I will show an image sequence of human cooking. I have annotated the images with numbered circles. Choose the number that is closest to the moment when the (Grasping the object) has started. You are a five-time world champion in this game. Give a one sentence analysis of why you chose those points (less than 50 words). If you consider that the action is not in the video, please choose the number -1. Provide your answer at the end in a json file of this format: {"points": []}
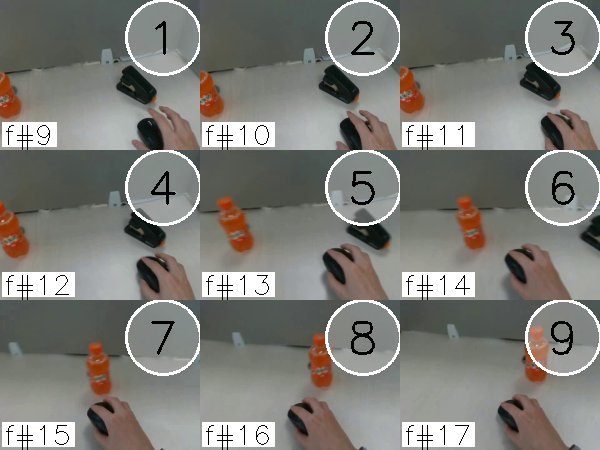
Frame 3 shows the clearest moment of hand-object contact.
{"points": [3]}